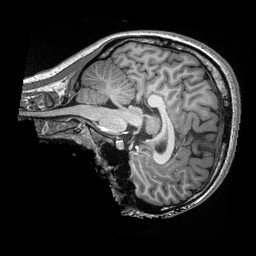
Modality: T1w
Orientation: sagittal